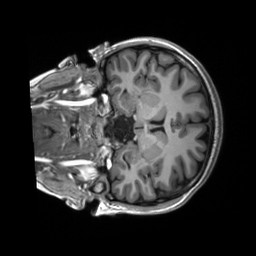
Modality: T1w
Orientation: coronal
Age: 19
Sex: female
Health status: healthy
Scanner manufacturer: siemens
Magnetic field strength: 3 T
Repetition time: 2.53 s
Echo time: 0.00227 s